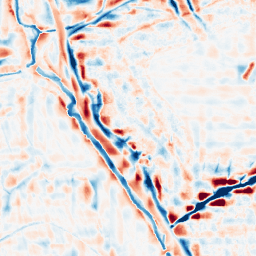
Category: wavelet
Decomposition family: wavelet_reverse_biorthogonal
Decomposition parameters: wavelet: rbio1.3
level: 4
Upsampling method: sinc_hamming
Upsampling parameters: scale: 4
kernel_size: 8
Upsampling scale: 4